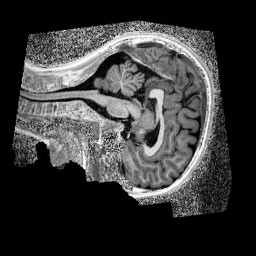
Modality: UNIT1_denoised
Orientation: sagittal
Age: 10
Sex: male
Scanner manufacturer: siemens
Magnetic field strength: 3 T
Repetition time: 4 s
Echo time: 0.00299 s